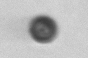
Label: bead